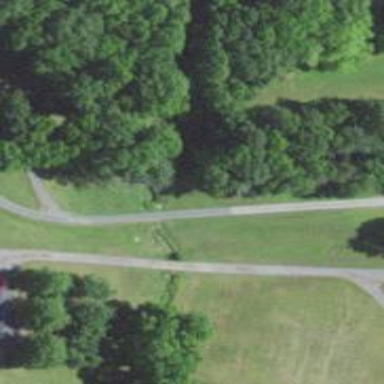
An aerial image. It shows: Driveway that functions as bridge.